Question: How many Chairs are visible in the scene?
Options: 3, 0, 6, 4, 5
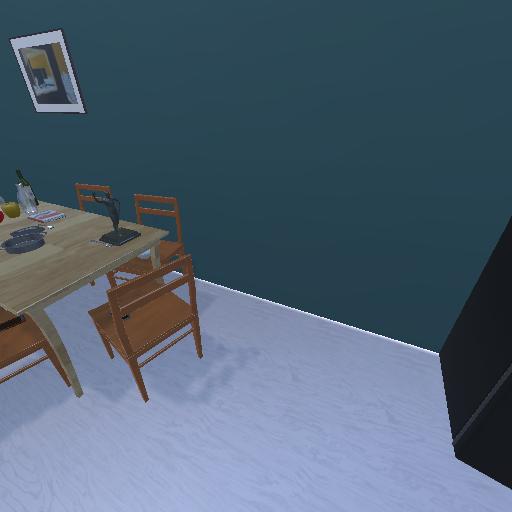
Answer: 3